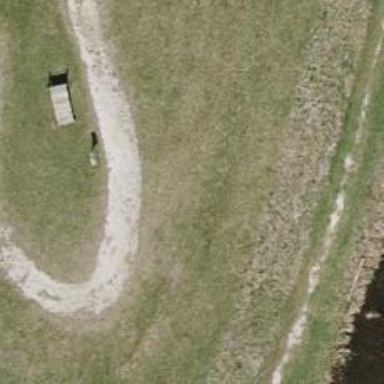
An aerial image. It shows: Nordic skiing track.